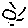
Label: sun